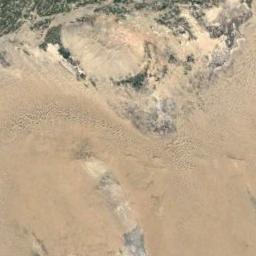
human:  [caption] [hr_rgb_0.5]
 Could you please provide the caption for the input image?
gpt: It is a large piece of flat yellow desert beside the brown bare ground and a little bit of green land .

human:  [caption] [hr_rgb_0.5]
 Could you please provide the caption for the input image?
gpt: The desert with yellow sand is next to the highland with dense vegetation .

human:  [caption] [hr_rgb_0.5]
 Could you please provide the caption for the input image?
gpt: The yellow desert is next to the green land .

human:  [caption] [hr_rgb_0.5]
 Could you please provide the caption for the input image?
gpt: There are parallel lines in this desert .

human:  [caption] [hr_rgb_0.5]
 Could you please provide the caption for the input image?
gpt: A sandy desert beside a green land .